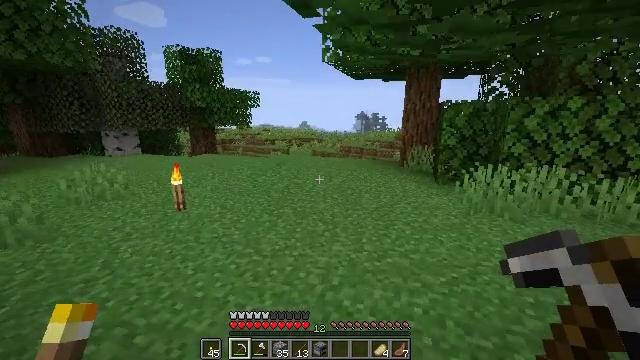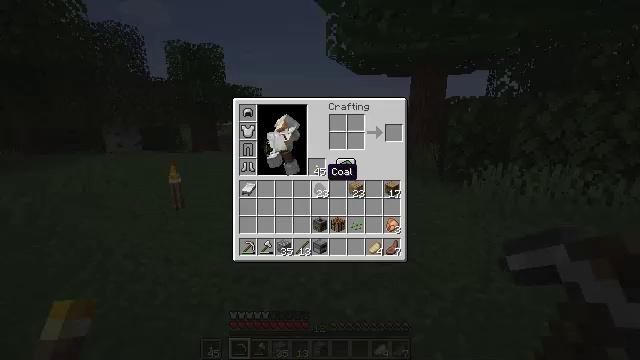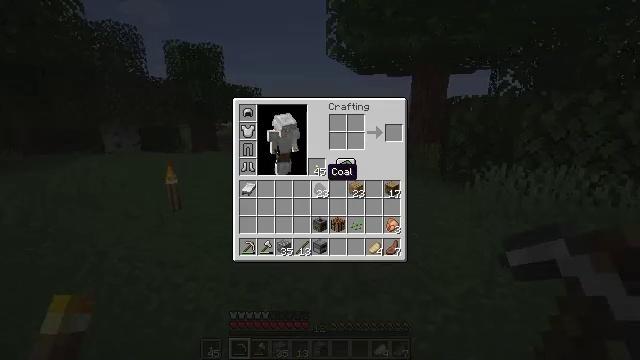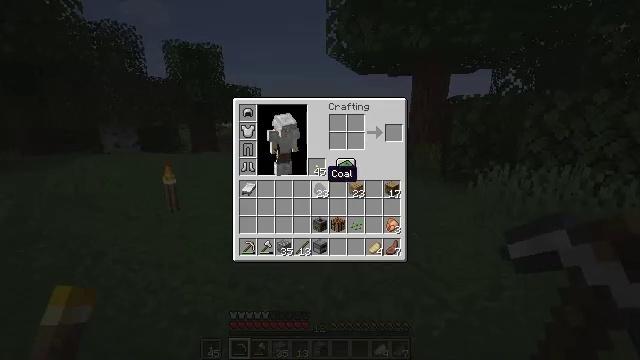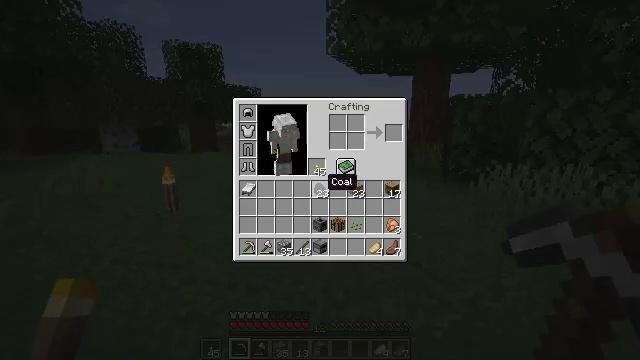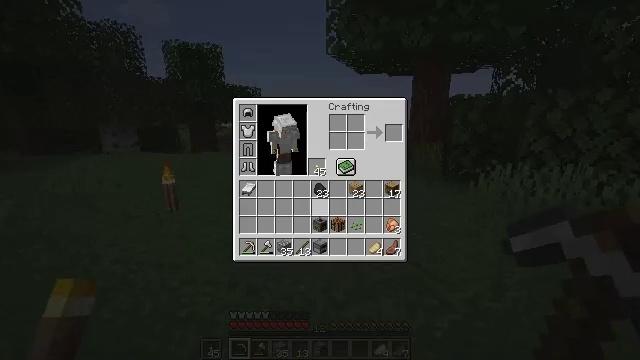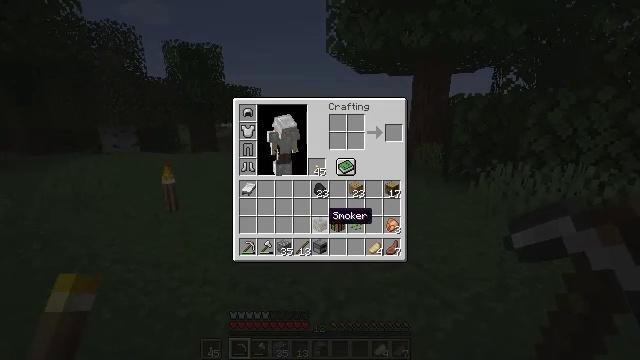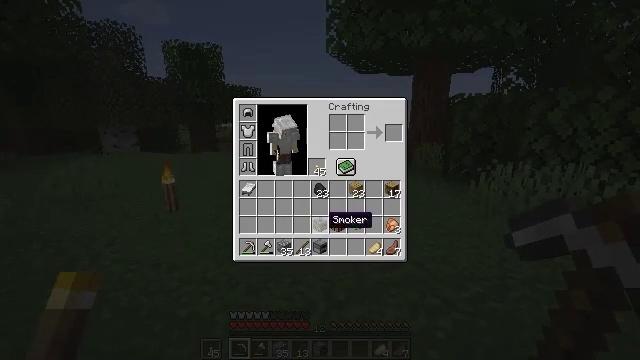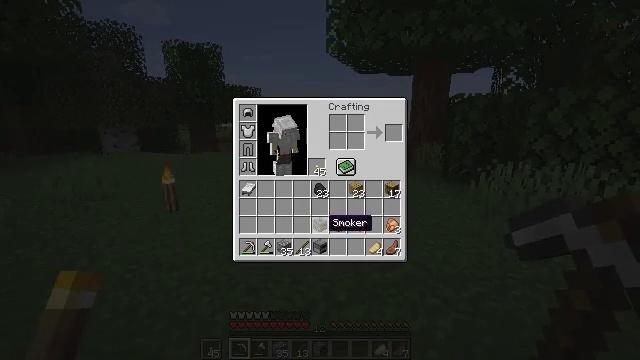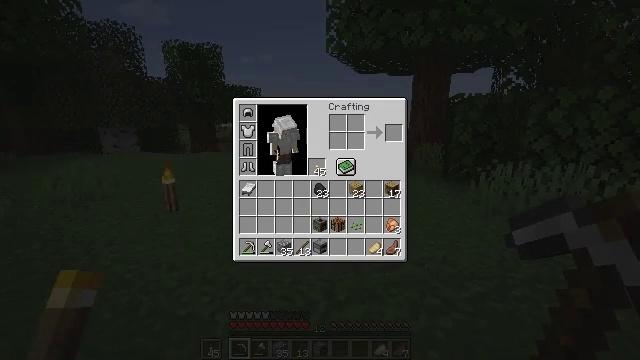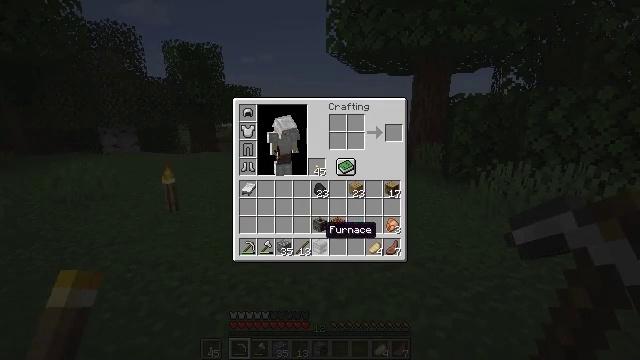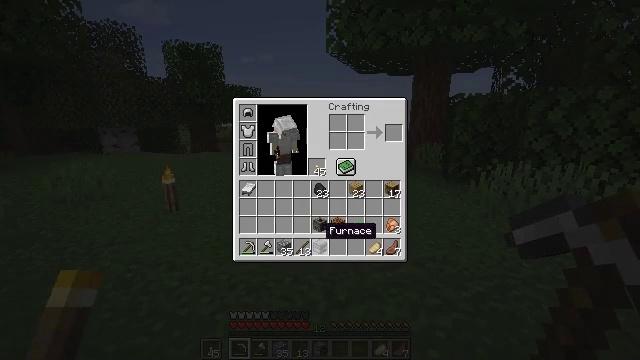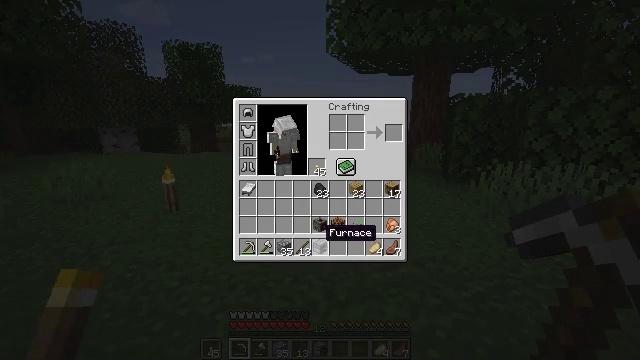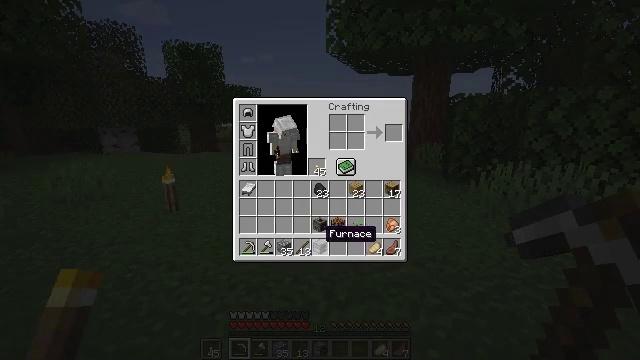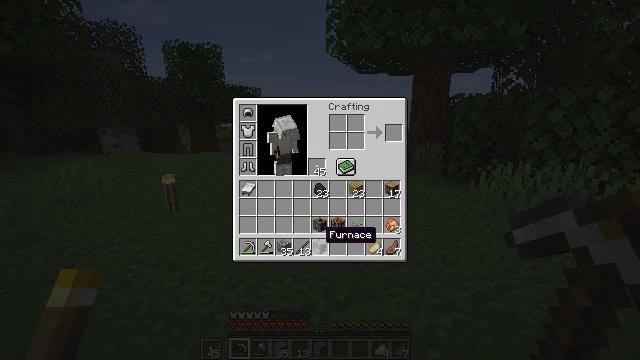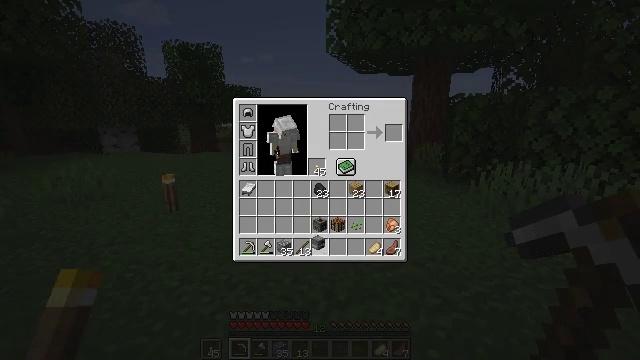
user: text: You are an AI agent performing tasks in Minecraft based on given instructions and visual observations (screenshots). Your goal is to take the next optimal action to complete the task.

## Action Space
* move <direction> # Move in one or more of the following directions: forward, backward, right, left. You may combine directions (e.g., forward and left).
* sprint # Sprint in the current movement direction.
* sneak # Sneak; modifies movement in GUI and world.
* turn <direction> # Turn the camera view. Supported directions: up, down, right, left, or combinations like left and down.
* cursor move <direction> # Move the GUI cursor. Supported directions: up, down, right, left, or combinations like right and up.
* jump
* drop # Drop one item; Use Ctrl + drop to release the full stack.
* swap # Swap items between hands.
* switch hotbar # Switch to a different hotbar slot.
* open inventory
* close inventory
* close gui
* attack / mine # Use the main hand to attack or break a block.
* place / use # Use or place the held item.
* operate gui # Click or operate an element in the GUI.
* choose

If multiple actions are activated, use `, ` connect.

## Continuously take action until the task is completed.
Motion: motion action
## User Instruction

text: Kill the chicken.
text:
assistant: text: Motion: move forward, open inventory
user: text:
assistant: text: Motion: move forward, open inventory
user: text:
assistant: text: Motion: open inventory
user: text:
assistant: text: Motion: cursor move down, open inventory
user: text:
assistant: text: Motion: cursor move down
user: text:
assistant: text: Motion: cursor move down
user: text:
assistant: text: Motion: no_op
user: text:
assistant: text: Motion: no_op
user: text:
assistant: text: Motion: no_op
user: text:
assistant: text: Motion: no_op
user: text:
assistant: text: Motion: no_op
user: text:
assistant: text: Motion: no_op
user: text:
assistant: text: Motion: no_op
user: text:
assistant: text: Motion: no_op
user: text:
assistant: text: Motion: operate gui
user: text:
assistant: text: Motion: operate gui
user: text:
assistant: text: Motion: cursor move left and up
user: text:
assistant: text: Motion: no_op
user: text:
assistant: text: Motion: no_op
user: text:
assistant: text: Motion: no_op
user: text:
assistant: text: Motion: no_op
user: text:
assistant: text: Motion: no_op
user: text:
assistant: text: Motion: no_op
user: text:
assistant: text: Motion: no_op
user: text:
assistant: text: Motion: no_op
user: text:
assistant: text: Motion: operate gui
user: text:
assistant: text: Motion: operate gui
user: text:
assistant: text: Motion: no_op
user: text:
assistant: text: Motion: no_op
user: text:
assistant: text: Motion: no_op